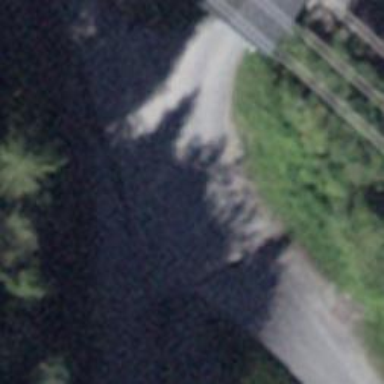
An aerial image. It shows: Unclassified road with asphalt surface.